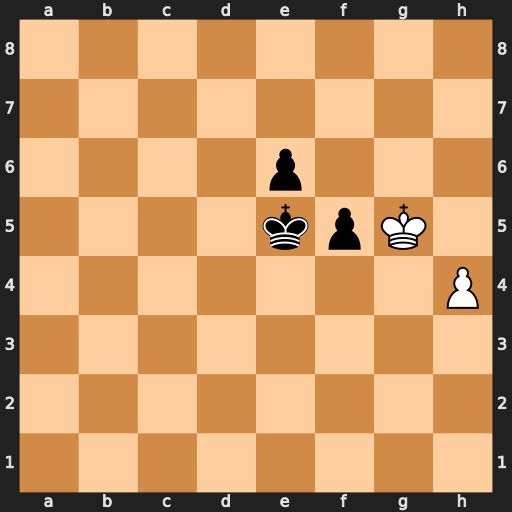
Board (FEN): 8/8/4p3/4kpK1/7P/8/8/8
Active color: w
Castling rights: -
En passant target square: -
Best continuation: h5 f4 h6 f3 h7